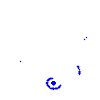
Particle: pion